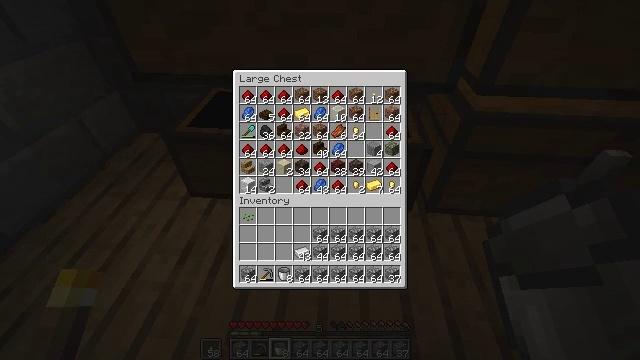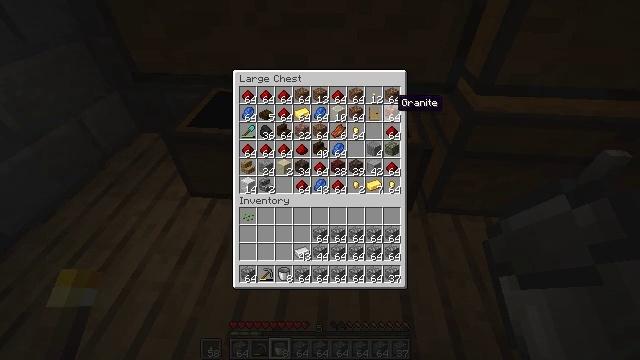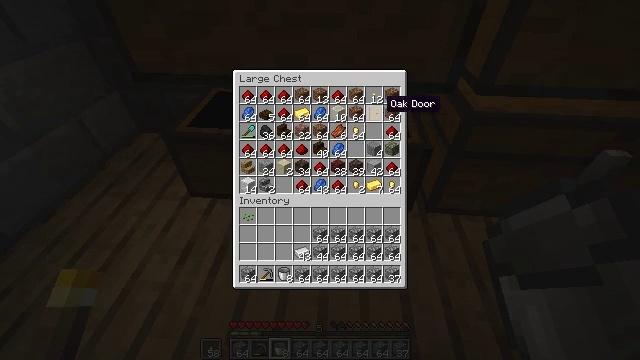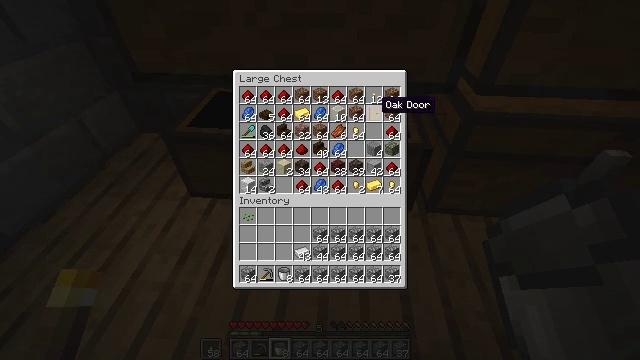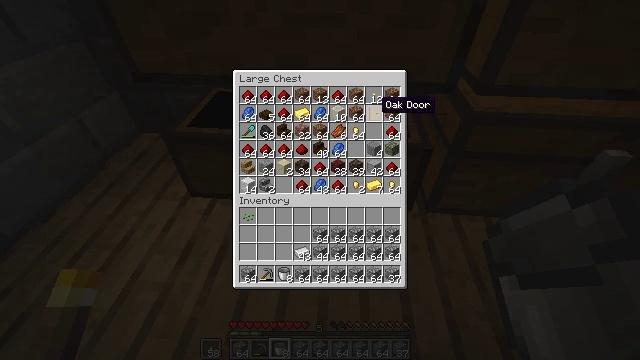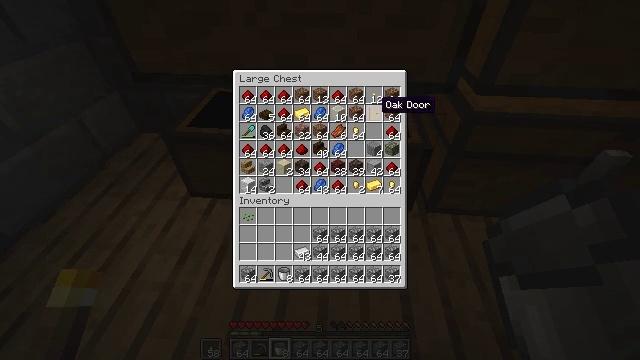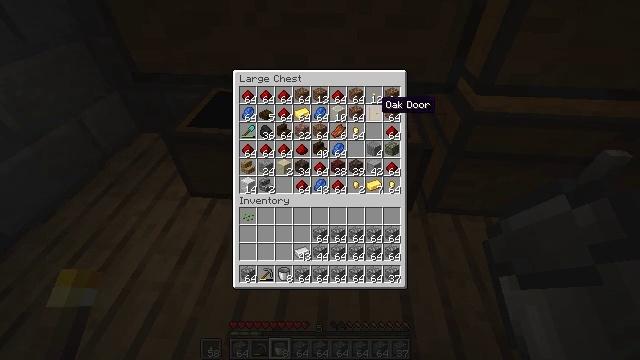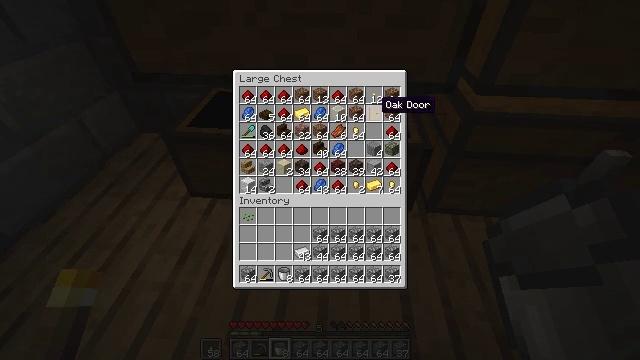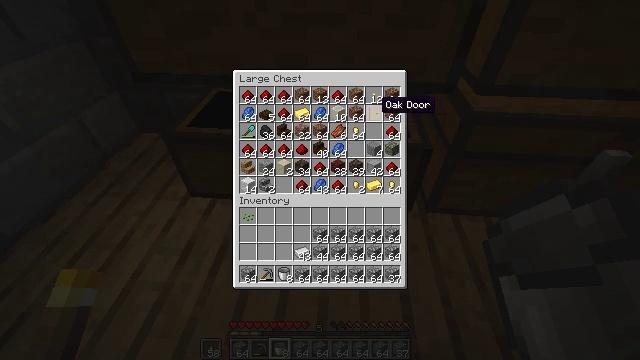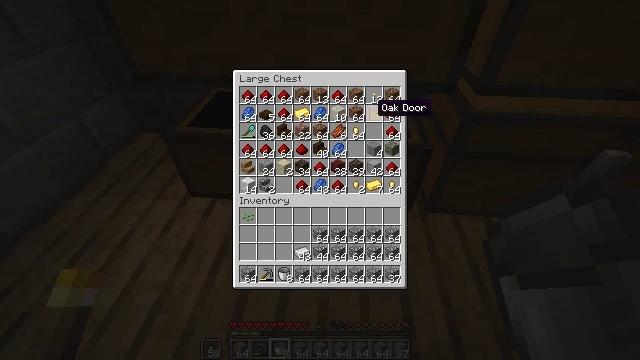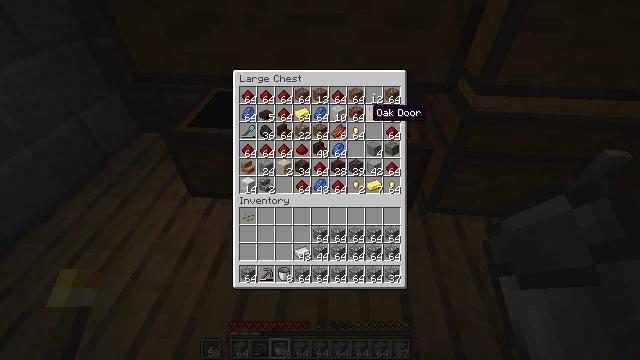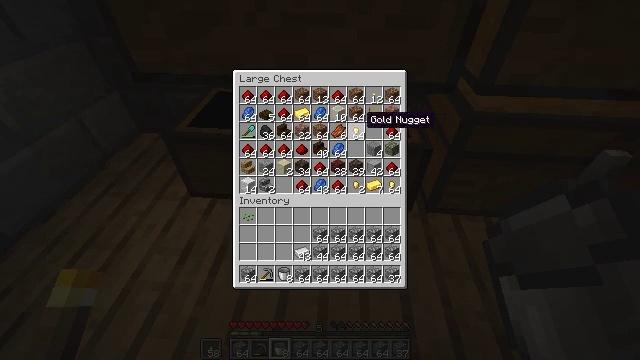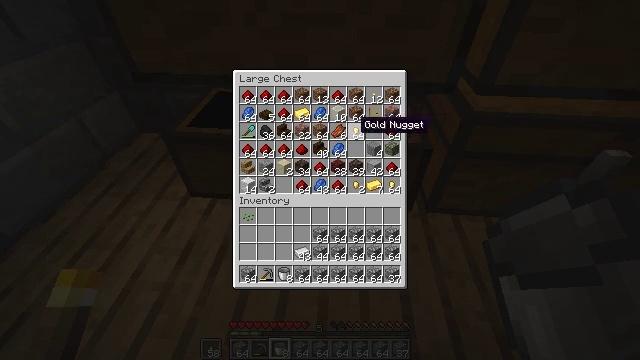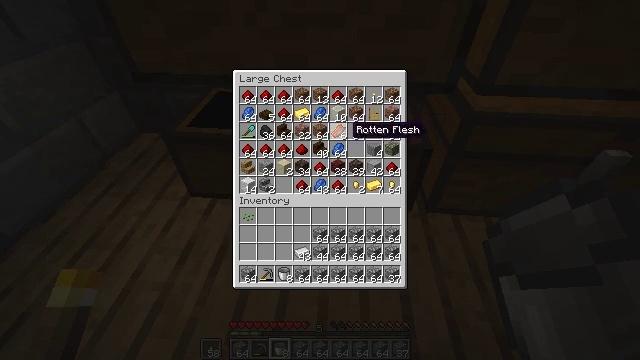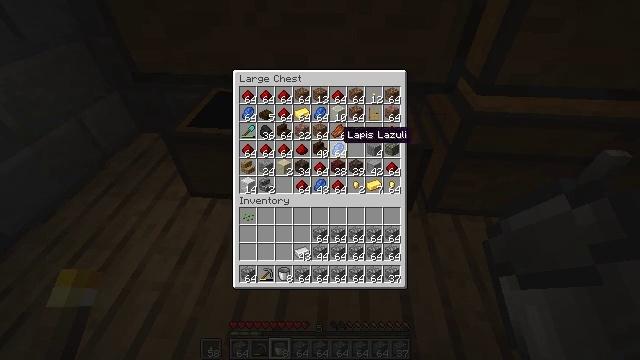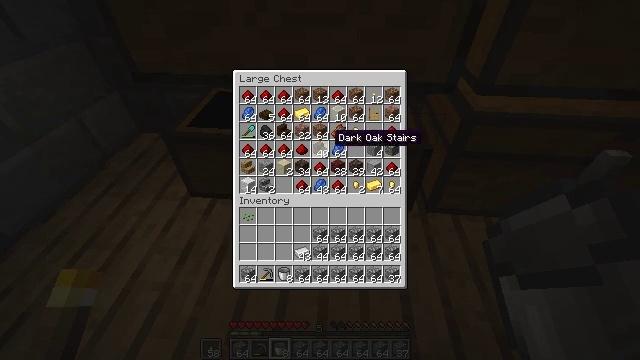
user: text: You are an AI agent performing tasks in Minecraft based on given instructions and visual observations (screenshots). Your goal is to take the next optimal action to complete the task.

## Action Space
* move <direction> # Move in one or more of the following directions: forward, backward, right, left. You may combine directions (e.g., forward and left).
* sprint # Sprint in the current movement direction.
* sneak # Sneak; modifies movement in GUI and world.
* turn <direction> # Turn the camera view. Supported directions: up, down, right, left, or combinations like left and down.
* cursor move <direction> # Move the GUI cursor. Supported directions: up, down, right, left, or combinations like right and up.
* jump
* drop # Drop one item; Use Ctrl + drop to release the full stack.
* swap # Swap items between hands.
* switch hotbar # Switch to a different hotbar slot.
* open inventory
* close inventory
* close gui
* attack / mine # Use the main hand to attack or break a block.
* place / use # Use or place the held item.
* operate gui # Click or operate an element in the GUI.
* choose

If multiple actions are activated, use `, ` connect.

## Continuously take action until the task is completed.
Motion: motion action
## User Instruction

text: Use the crafting table to craft a dark oak trapdoor.
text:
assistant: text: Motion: cursor move left
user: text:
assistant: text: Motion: cursor move left
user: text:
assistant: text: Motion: no_op
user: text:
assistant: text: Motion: no_op
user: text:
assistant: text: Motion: no_op
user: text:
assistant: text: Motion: no_op
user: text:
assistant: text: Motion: no_op
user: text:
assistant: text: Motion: no_op
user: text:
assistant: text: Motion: no_op
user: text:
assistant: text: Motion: no_op
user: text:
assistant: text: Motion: no_op
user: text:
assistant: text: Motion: no_op
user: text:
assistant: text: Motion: cursor move left
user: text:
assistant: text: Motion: cursor move left
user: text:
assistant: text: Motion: cursor move left
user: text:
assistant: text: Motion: cursor move left
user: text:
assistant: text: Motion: cursor move left
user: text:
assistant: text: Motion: no_op
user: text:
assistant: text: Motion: no_op
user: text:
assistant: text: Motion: no_op
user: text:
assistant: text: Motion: no_op
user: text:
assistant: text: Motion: no_op
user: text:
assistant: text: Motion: no_op
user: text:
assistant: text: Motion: no_op
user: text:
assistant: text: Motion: cursor move right
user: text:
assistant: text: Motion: cursor move right
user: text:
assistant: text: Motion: cursor move right
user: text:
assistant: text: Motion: cursor move right
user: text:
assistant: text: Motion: cursor move right
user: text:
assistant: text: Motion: cursor move right